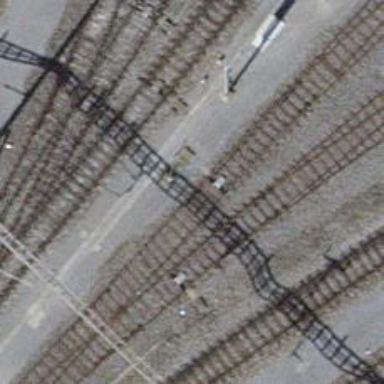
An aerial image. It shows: Railway yard with one track.